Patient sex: F
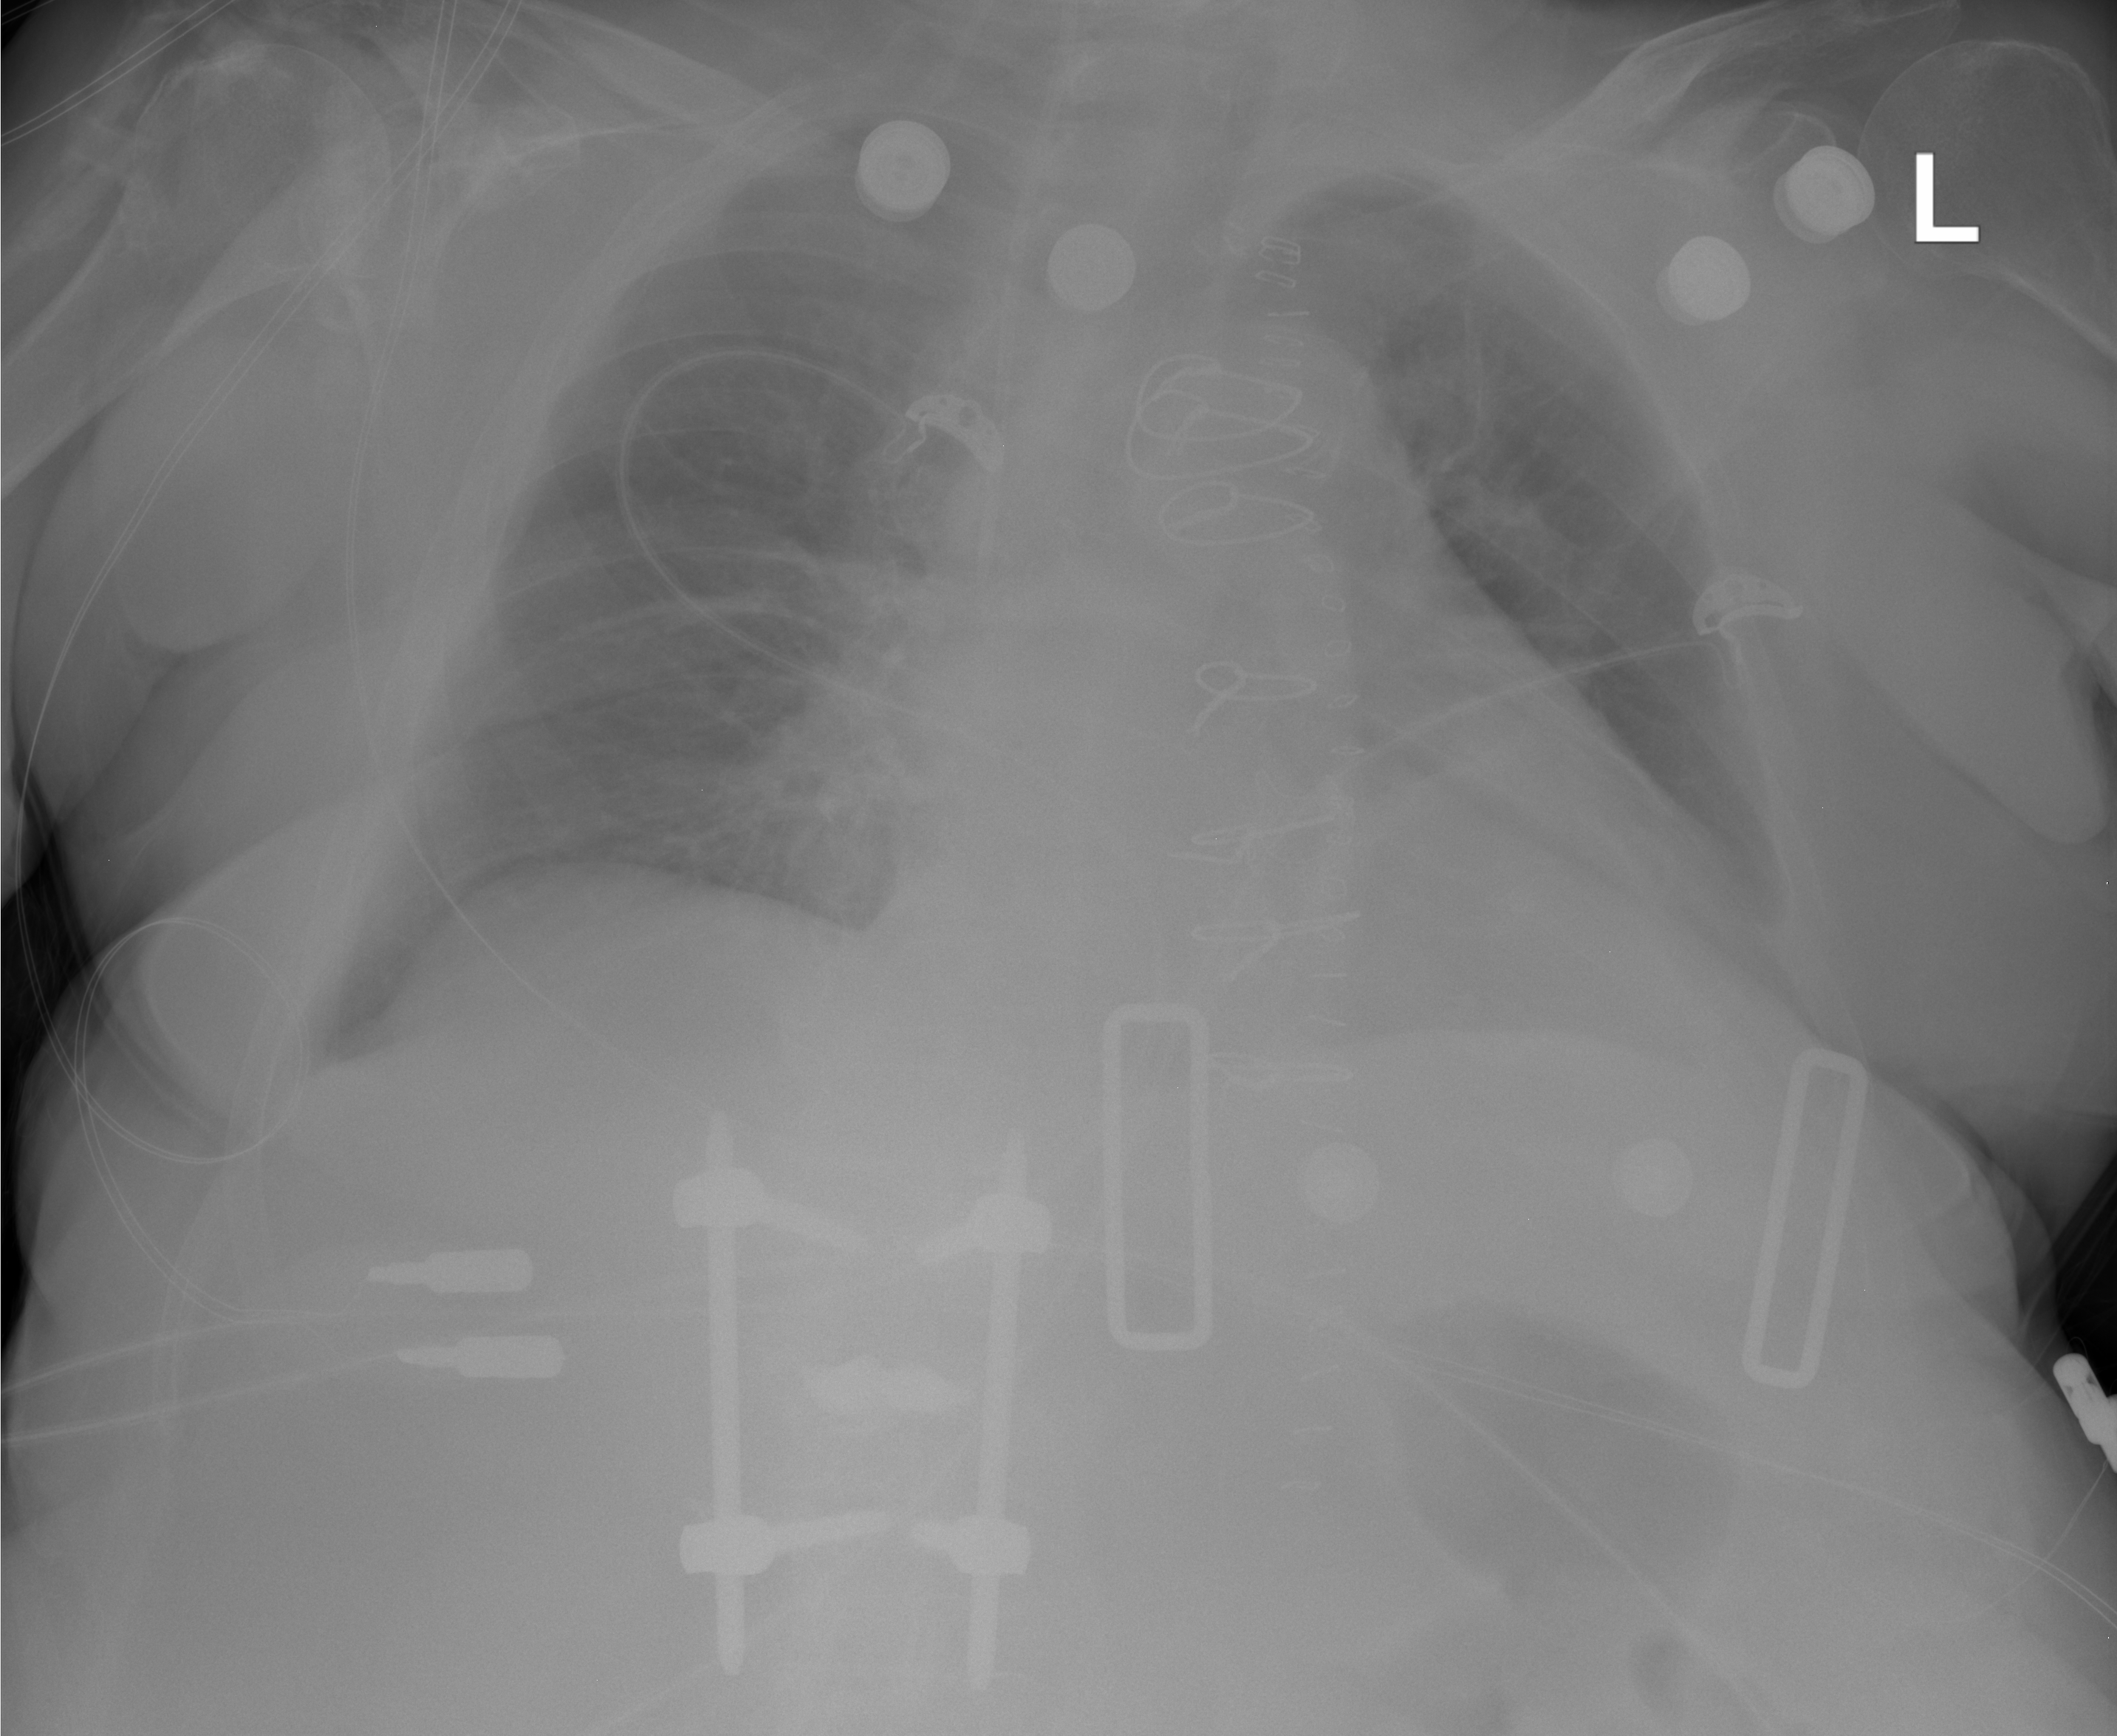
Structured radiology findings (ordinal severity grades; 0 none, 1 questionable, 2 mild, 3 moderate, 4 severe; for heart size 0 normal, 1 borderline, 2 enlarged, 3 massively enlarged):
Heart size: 2
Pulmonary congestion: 0
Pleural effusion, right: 0
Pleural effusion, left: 0
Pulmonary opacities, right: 0
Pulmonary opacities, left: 0
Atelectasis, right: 1
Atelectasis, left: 1